Field crop: tomato
Growth stage: 1
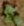
Species: solanum